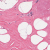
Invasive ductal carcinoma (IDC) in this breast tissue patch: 0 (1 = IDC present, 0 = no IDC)